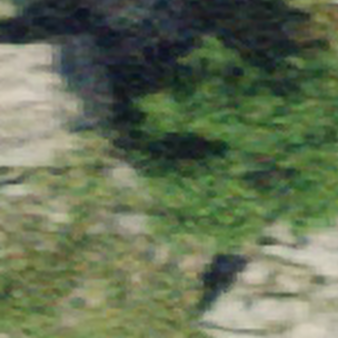
Label: bouldering_area